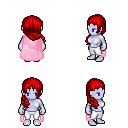
a pixel art fantasy rpg character, female body template, dark elf, purple skin, pink cape, white pants, red right-swept hairstyle, four views (front, back, left, right), 2x2 character sprite sheet, small pixel art, hard edges, no anti-aliasing